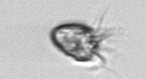
Label: Ciliophora